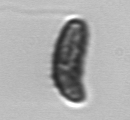
Label: Pseudochattonella_farcimen